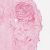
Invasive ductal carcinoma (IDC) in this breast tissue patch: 0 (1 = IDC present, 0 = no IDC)